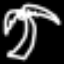
Label: palm tree